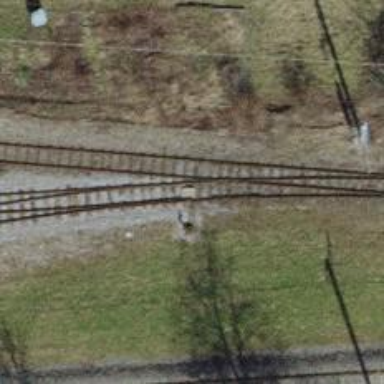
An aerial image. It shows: Narrow-gauge railway yard with electrified contact lines.